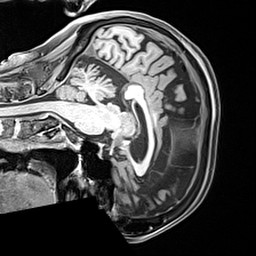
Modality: T1w
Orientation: sagittal
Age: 68
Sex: female
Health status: healthy
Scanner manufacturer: siemens
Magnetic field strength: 3 T
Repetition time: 2.4 s
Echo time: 0.00217 s